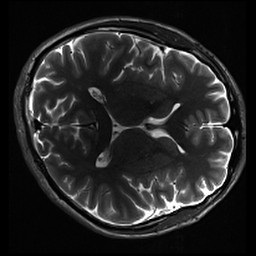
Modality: inplaneT2
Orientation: axial